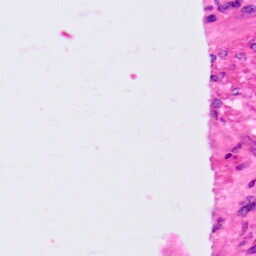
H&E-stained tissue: Lung